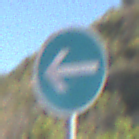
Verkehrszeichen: VorgeschriebeneFahrtrichtungHierLinks
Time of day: MorningAfternoon
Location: Outdoor (Nature)
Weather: Clear
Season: NotSpecified
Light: Natural